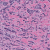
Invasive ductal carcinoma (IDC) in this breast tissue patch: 1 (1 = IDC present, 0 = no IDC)